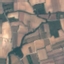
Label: PermanentCrop